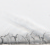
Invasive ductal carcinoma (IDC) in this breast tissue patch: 0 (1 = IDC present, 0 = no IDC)